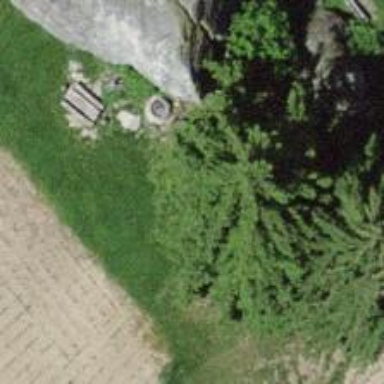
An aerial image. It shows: BBQ amenity.